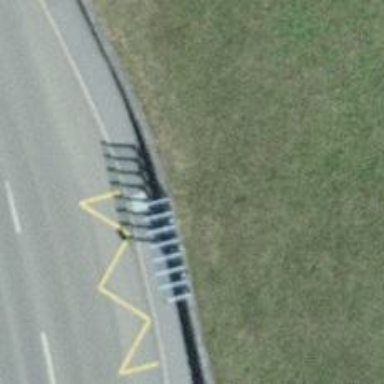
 serving as platform for public transportation."